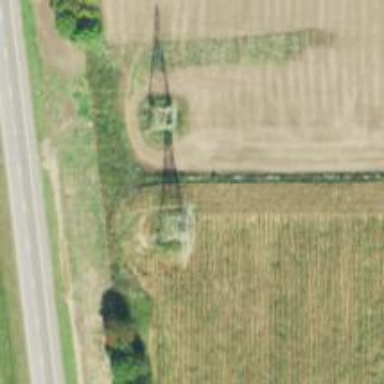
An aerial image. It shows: Lattice structure tower.